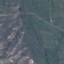
Label: HerbaceousVegetation